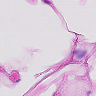
Metastatic tissue present: no